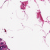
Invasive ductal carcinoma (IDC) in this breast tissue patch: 0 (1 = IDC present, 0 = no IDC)